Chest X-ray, PA view. Patient: 55 years old, sex F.
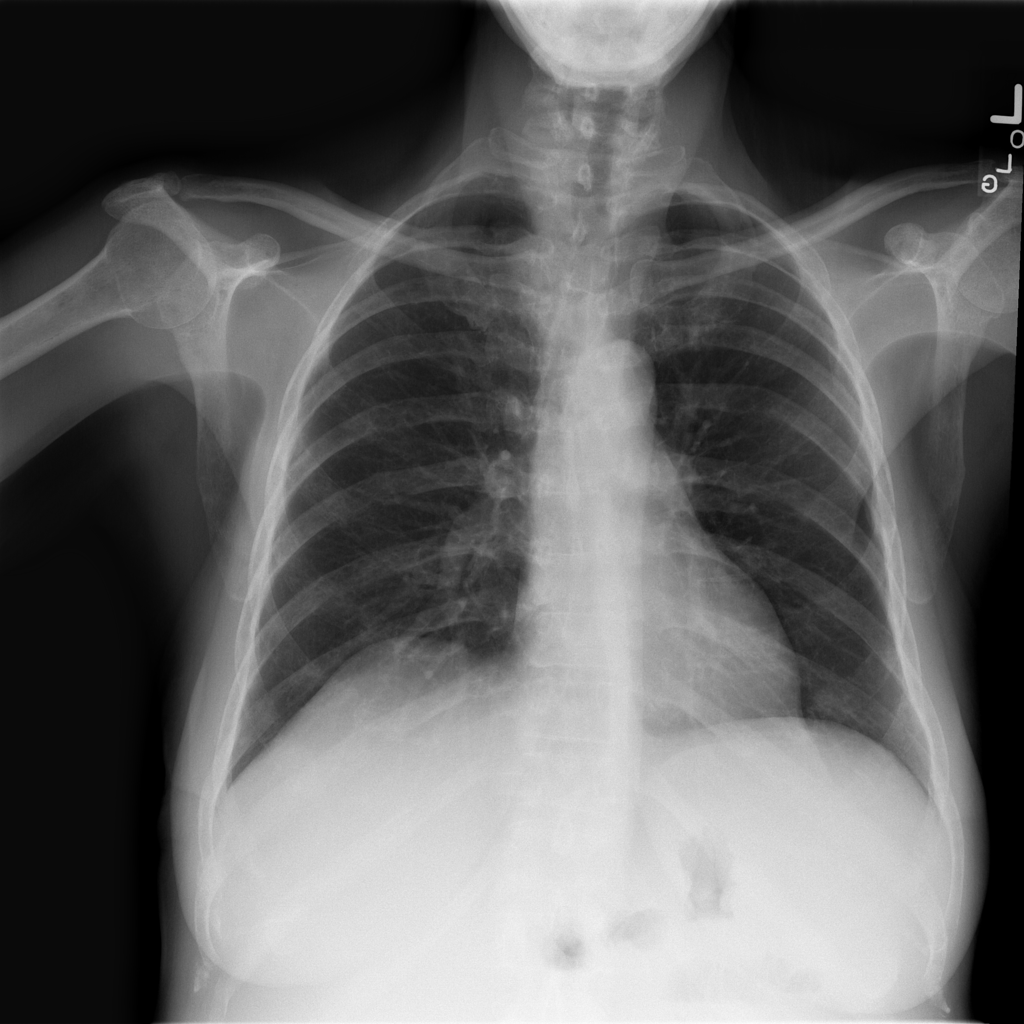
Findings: No Finding